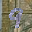
Label: 9